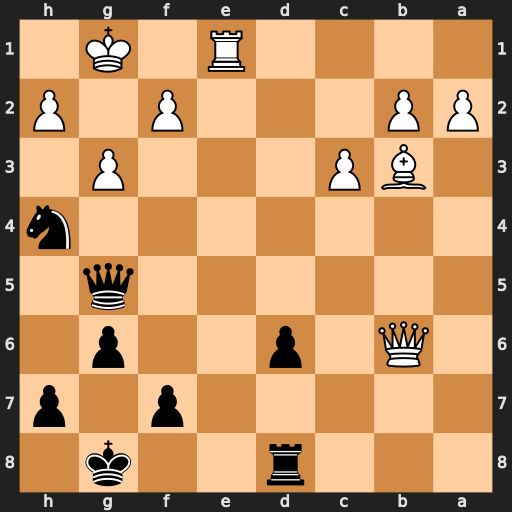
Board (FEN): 3r2k1/5p1p/1Q1p2p1/6q1/7n/1BP3P1/PP3P1P/4R1K1
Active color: b
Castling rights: -
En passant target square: -
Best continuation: Nf3+ Kf1 Nxe1